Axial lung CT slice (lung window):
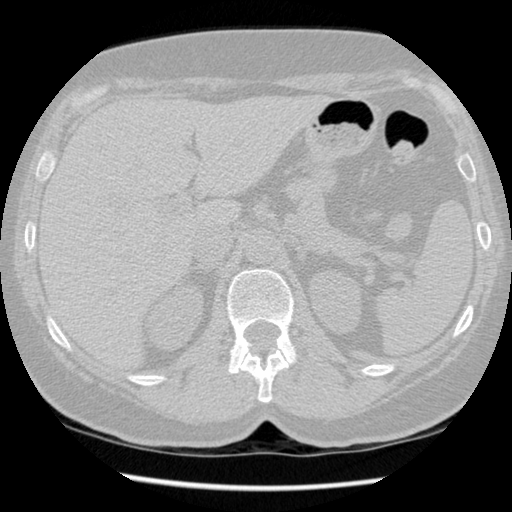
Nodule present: no